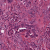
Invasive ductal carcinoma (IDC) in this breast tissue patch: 1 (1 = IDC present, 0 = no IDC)